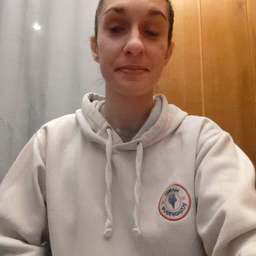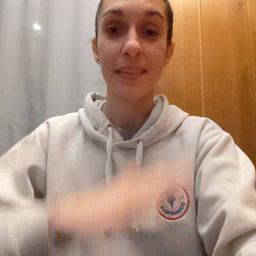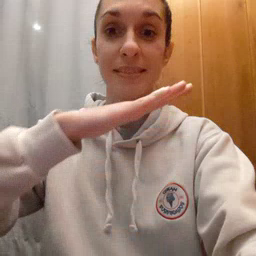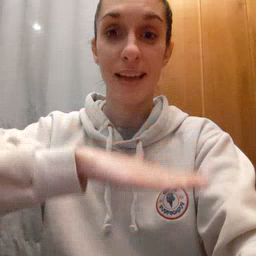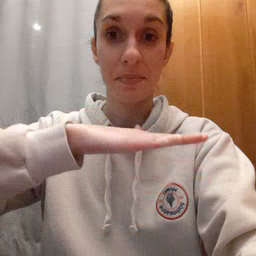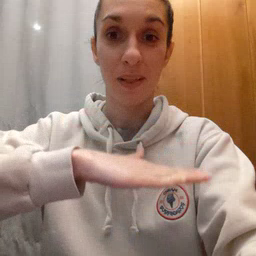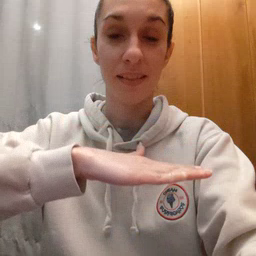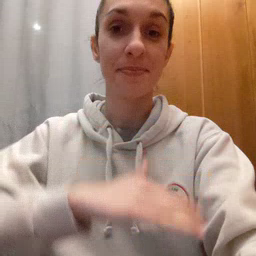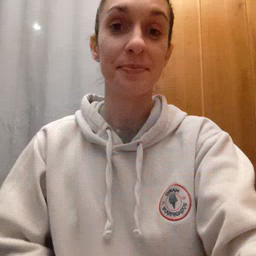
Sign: table